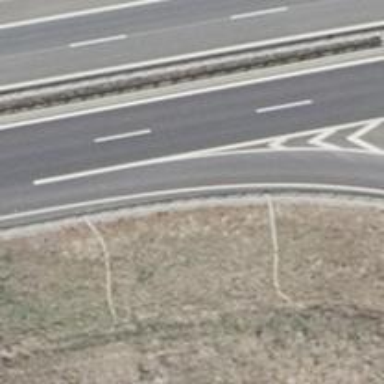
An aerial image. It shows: Motorway junction.